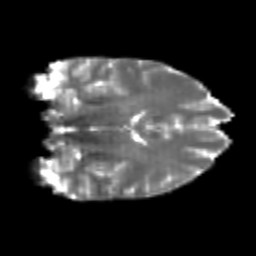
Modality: T2w
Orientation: coronal
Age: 21
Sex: female
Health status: healthy
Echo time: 0.074 s